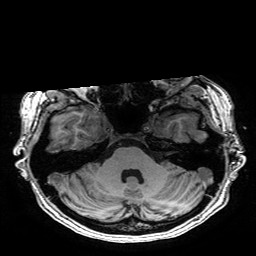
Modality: T1w
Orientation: coronal
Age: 20
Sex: female
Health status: healthy
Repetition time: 2.53 s
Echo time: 0.0034 s